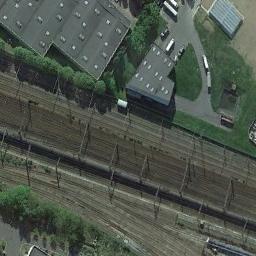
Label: railway